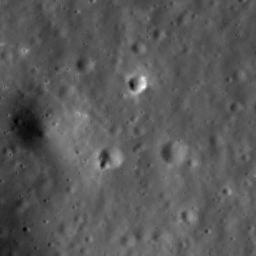
Host type: hard_negative
Lunar coordinates: latitude -8.841, longitude -80.864